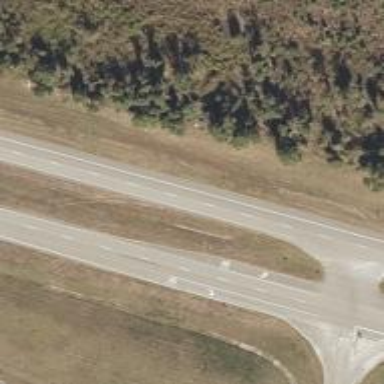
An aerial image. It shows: Expressway with asphalt surface classified as trunk highway.